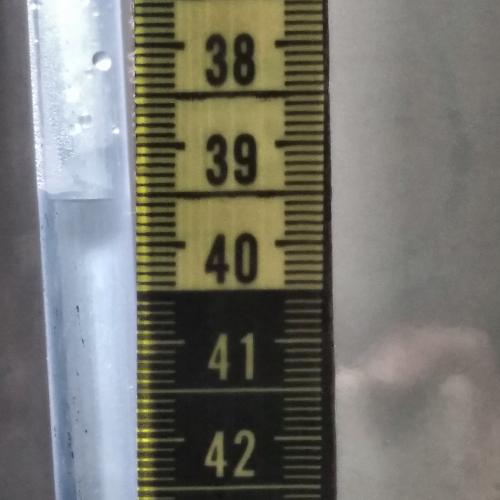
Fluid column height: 39.5 cm